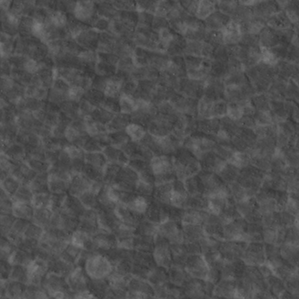
Label: non_frost